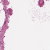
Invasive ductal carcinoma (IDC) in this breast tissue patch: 0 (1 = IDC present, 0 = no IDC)